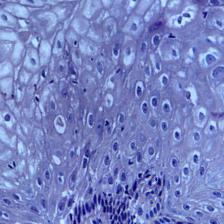
Diagnosis: OSCC